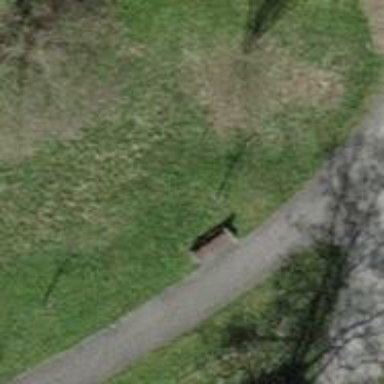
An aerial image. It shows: Brown bench in the vicinity.